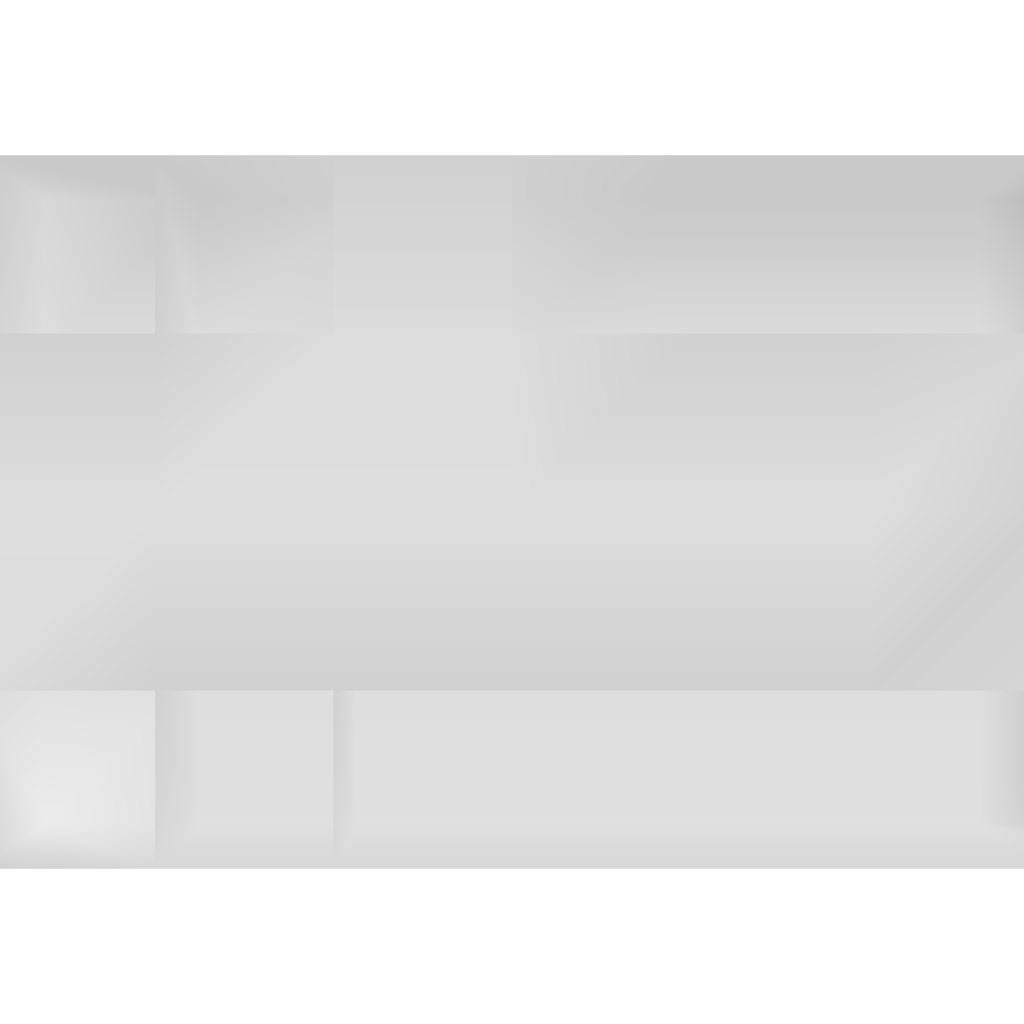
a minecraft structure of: Mini Apple Store bad low quality